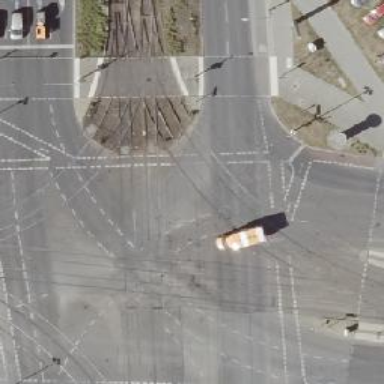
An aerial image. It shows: Tram level crossing on the railway.